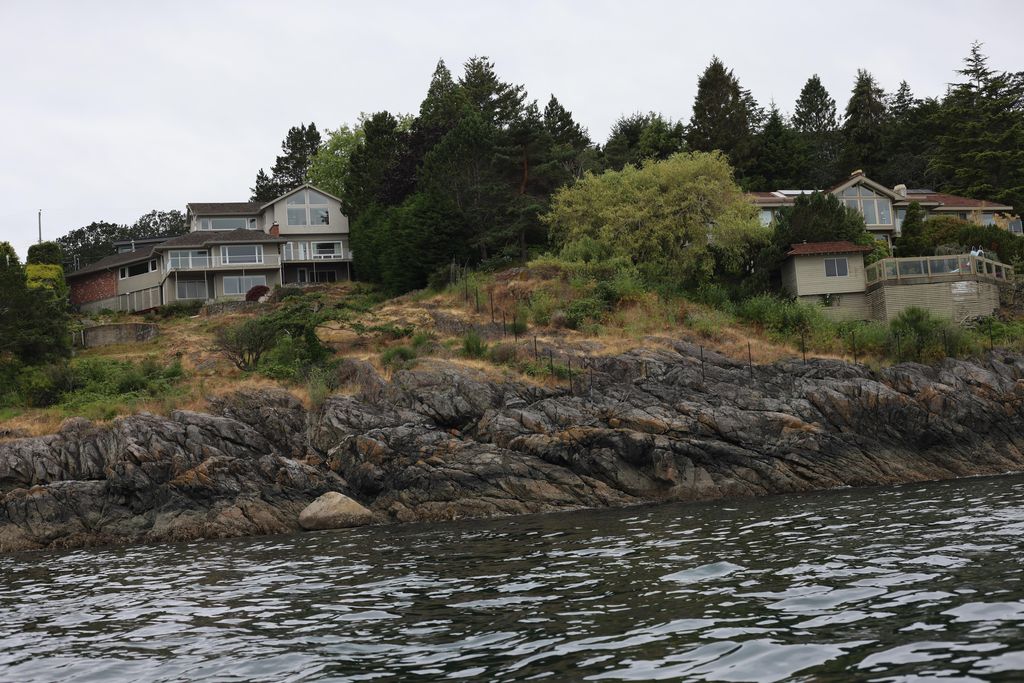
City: victoria